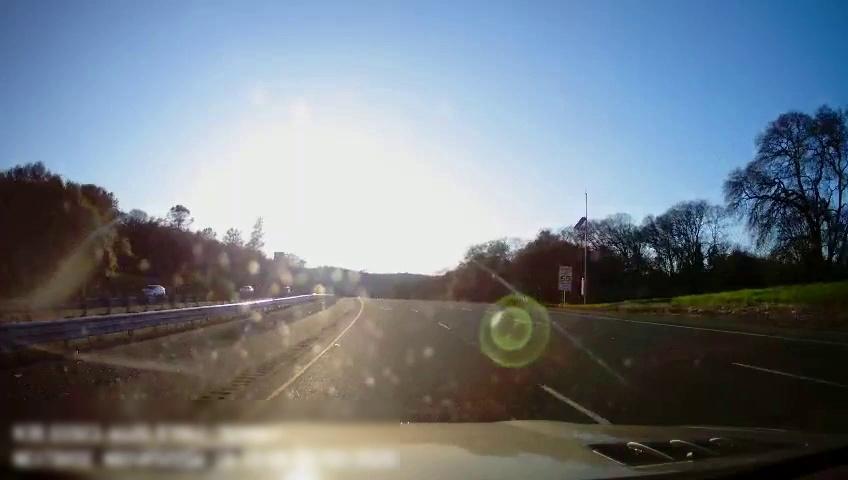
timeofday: Day
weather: Sunny
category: Drivable Space
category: Vehicles | Car
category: Vehicles | SUV
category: Lanes | Current Lane
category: Lanes | Current Lane
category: Lanes | Alternate Lane
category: Lanes | Alternate Lane
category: Traffic | Signs